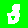
Digit: 3